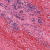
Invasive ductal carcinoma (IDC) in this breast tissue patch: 0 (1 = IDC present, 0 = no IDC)